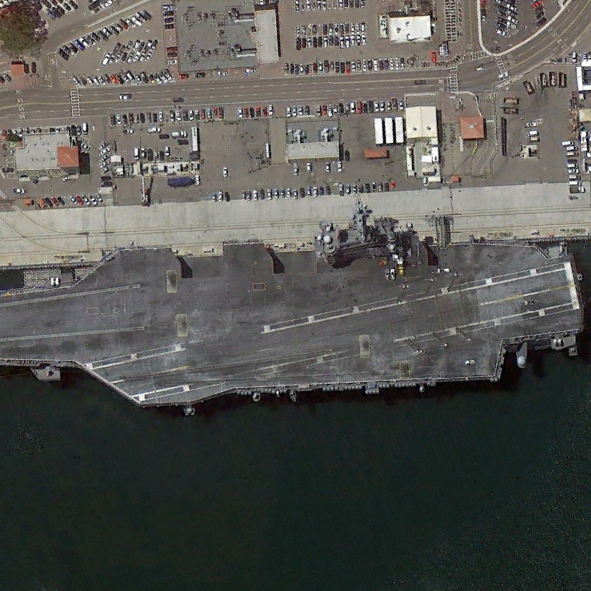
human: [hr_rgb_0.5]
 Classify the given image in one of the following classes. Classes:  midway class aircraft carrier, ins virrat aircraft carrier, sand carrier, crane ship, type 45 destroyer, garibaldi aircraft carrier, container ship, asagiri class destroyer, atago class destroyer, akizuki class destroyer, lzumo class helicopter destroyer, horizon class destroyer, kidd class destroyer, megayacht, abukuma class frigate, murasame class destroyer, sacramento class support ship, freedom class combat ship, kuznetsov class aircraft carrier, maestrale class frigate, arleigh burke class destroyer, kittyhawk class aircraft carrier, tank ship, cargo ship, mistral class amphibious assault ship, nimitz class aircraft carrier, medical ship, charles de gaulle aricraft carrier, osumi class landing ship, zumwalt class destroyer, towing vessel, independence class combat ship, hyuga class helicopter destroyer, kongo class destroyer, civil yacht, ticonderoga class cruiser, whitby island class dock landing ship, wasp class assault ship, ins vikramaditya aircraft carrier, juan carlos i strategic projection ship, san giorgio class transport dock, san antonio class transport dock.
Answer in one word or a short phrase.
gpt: Nimitz class aircraft carrier